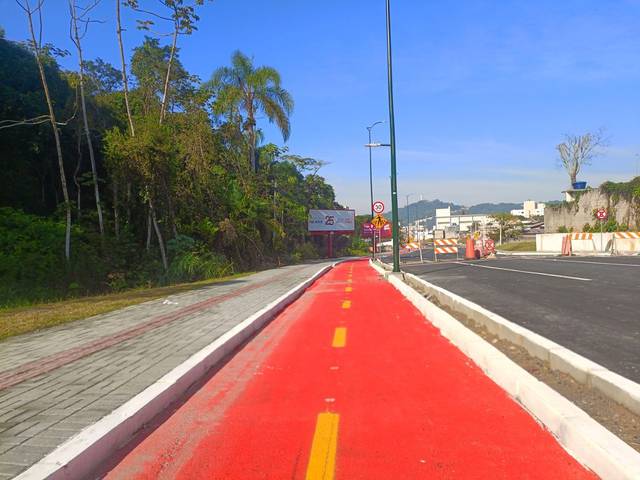
Region: Brazil
Coordinates: -26.97, -48.643